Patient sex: M
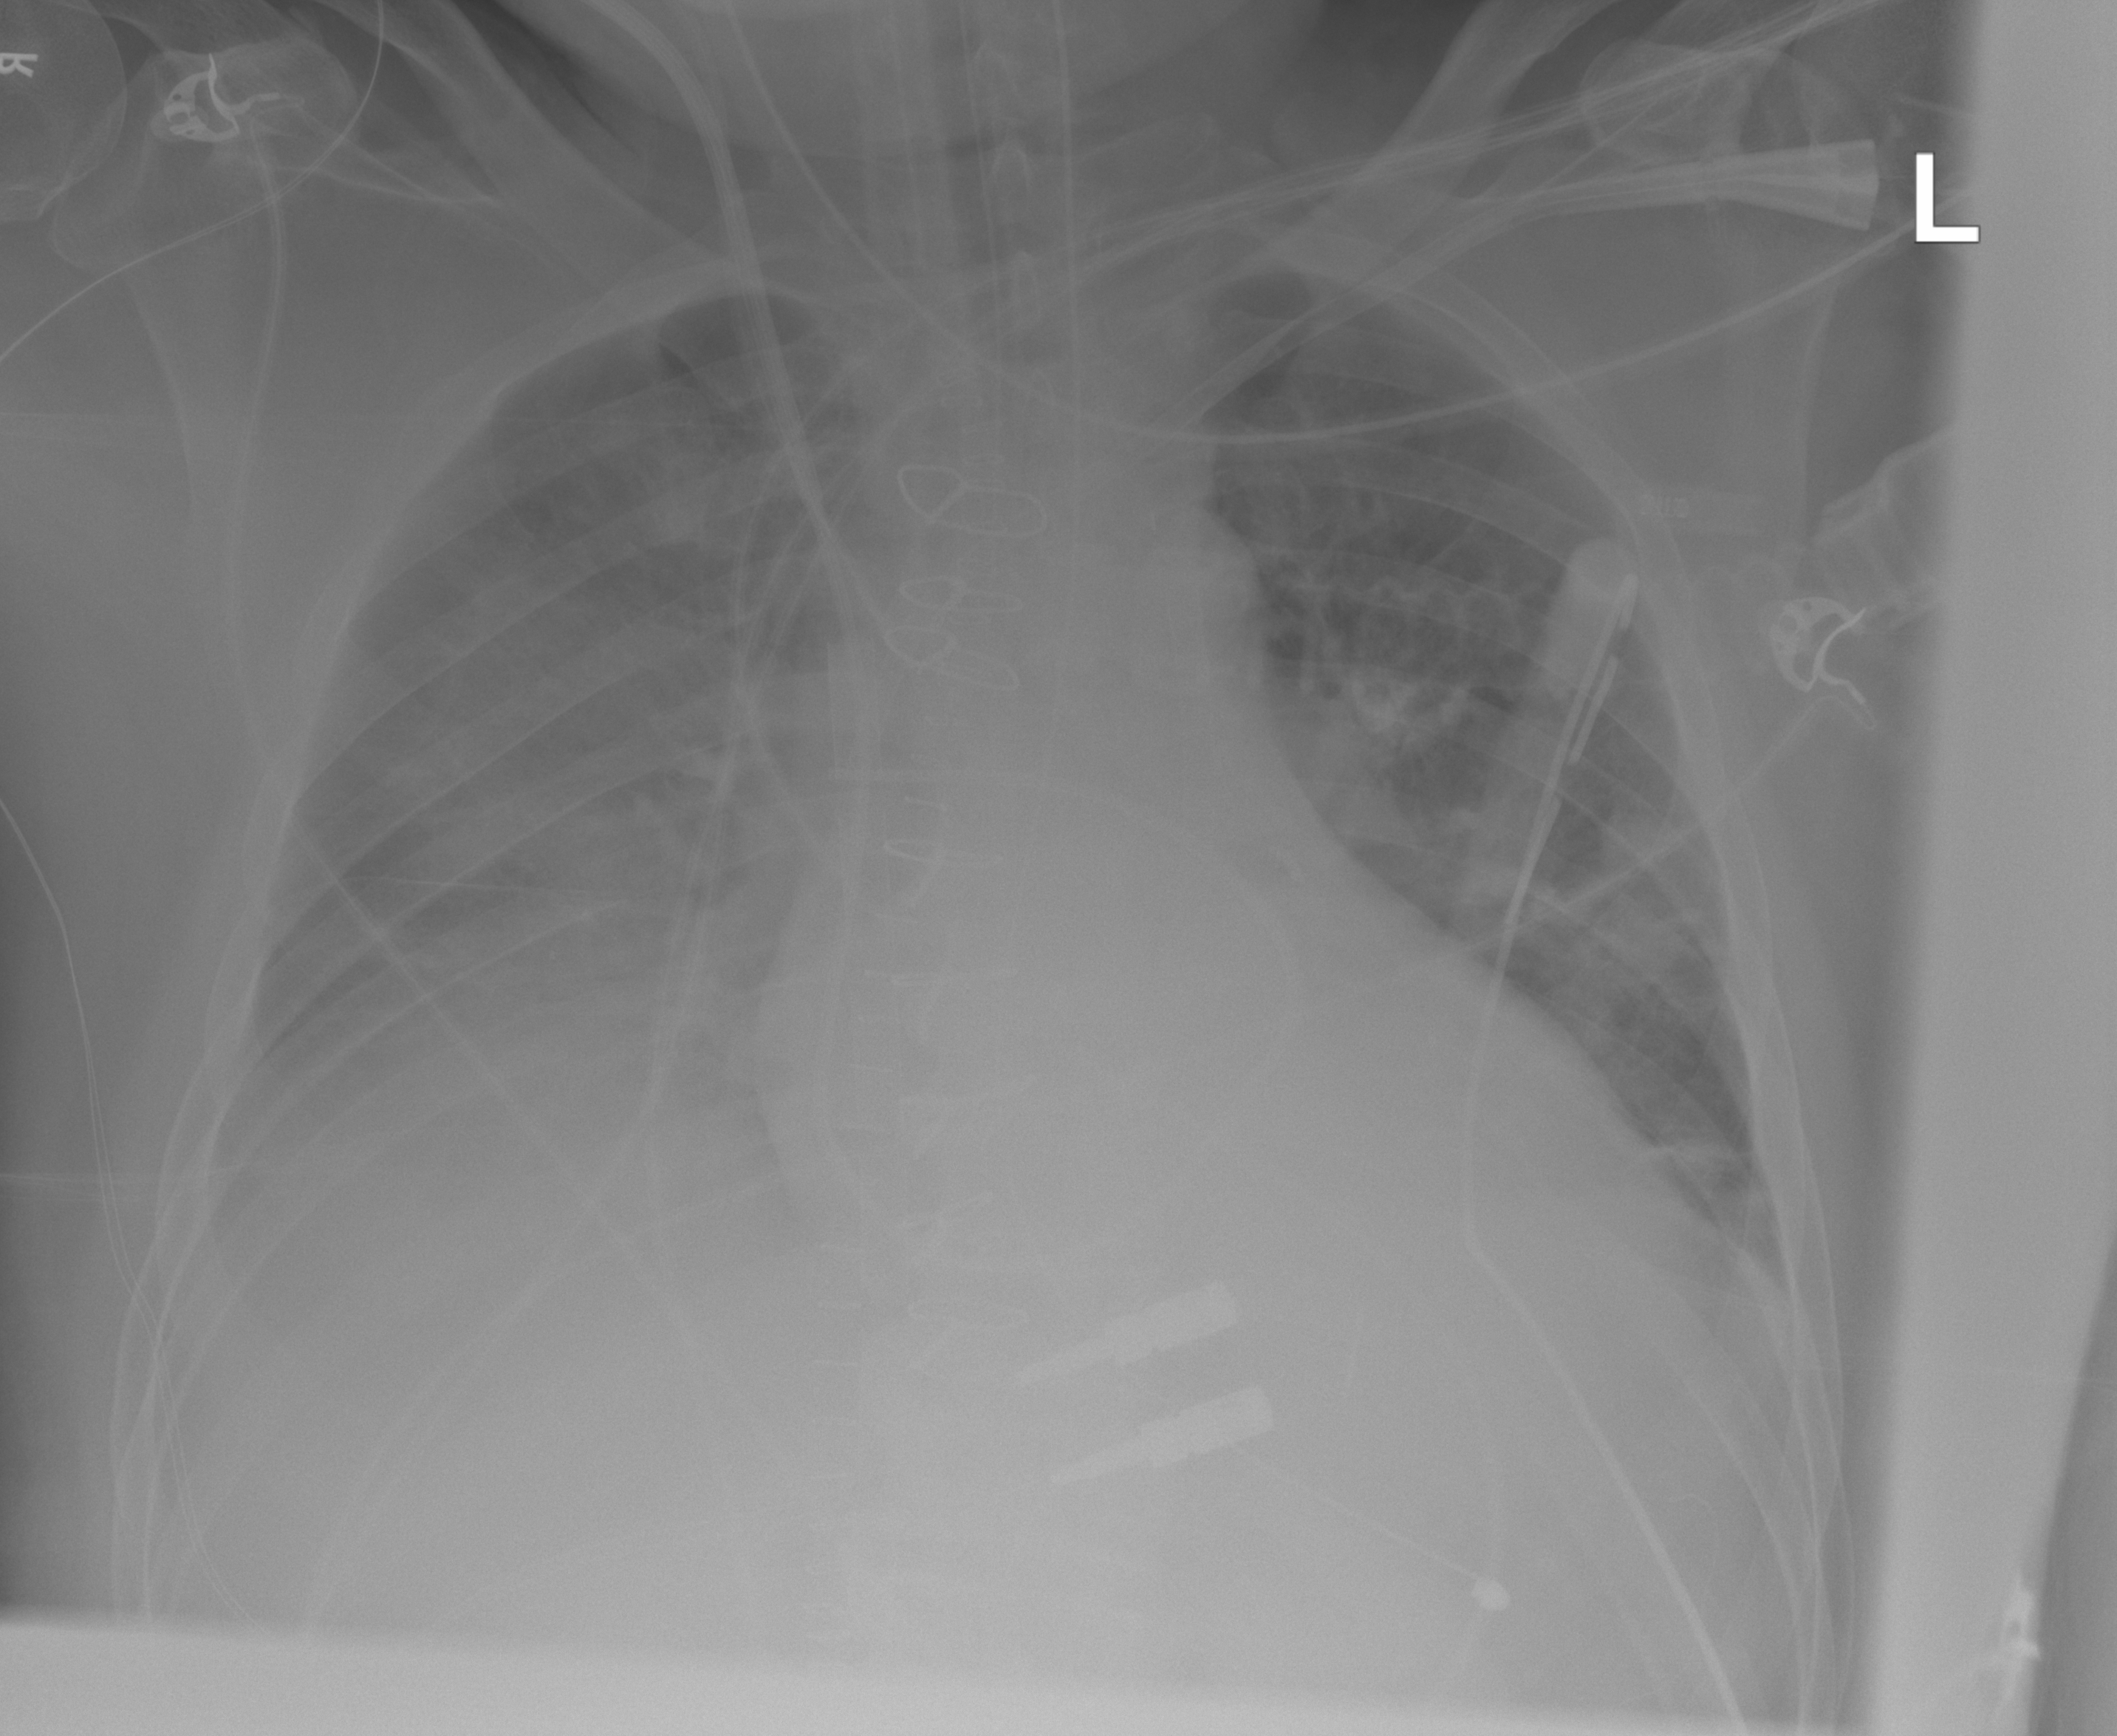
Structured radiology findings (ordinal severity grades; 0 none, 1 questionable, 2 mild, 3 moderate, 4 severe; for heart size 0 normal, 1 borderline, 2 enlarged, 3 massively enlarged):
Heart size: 2
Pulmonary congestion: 0
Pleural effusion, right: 2
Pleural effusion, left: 0
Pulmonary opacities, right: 2
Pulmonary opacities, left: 0
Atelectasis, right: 2
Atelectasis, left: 2